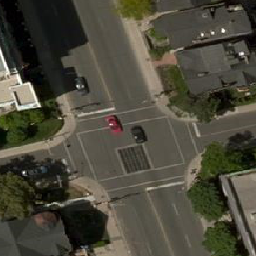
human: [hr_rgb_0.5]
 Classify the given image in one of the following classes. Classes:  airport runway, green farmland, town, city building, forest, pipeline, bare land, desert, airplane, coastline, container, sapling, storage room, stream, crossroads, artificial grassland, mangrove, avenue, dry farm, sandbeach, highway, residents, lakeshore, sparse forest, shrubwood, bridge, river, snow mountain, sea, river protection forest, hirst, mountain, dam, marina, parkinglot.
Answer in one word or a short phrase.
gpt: crossroads